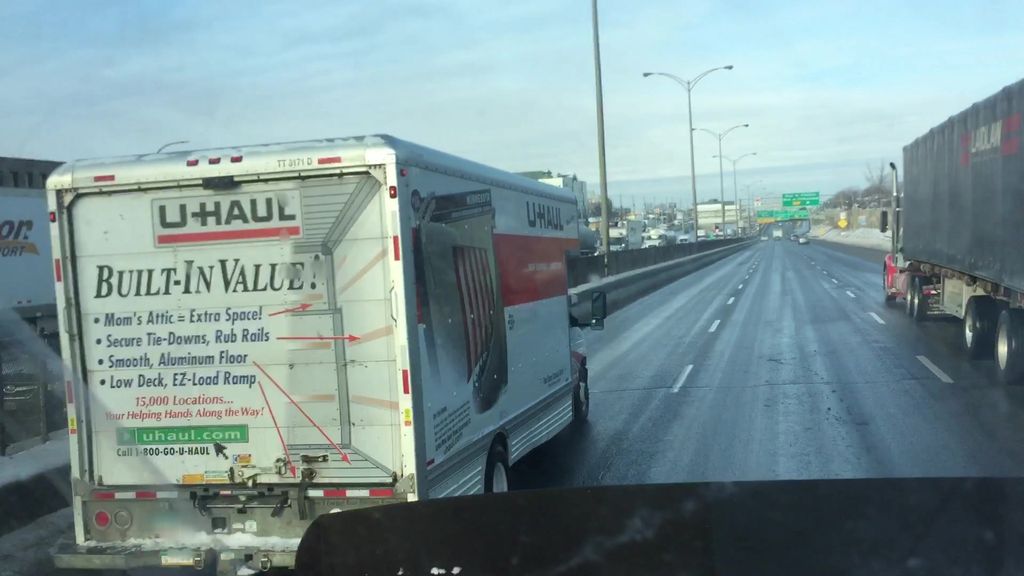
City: montreal